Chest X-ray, PA view. Patient: 34 years old, sex M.
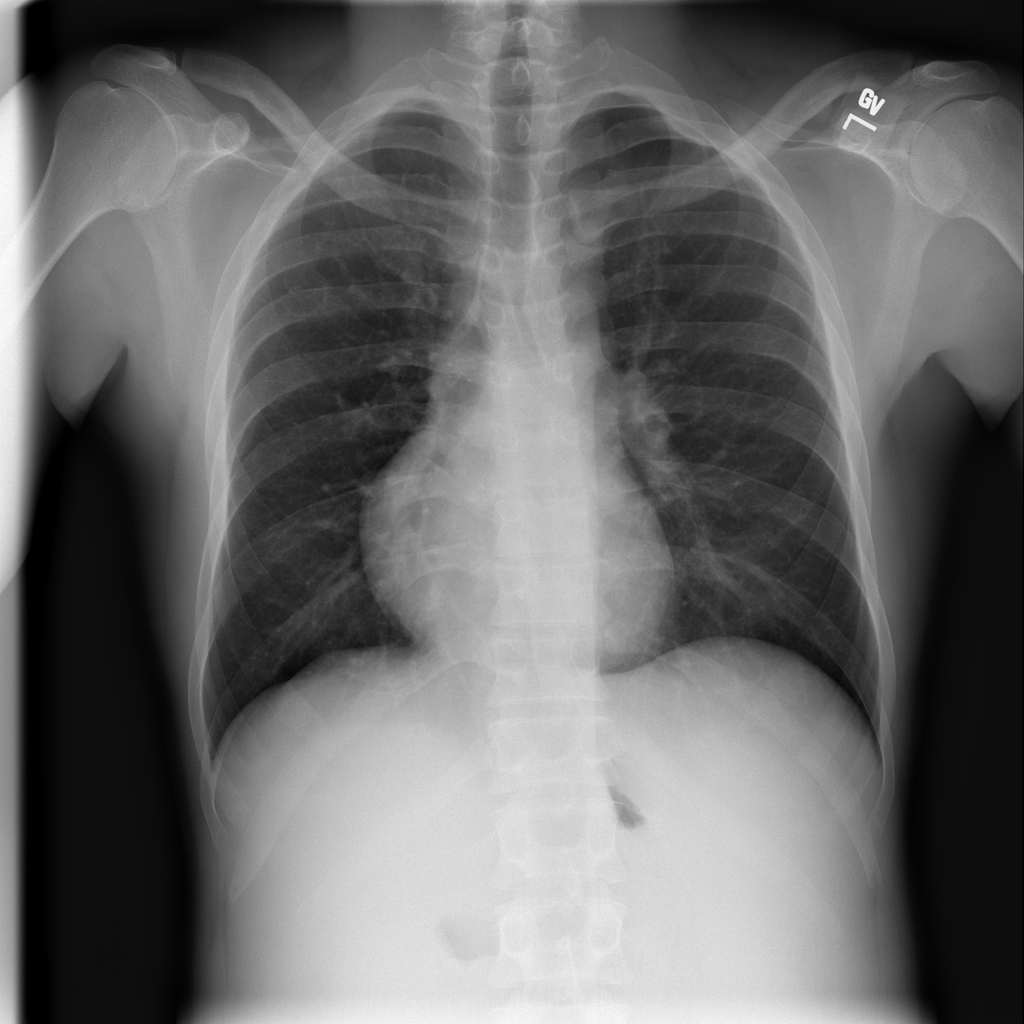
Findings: No Finding